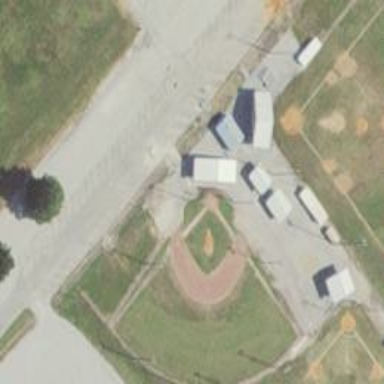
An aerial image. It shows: Baseball pitch for leisure land.